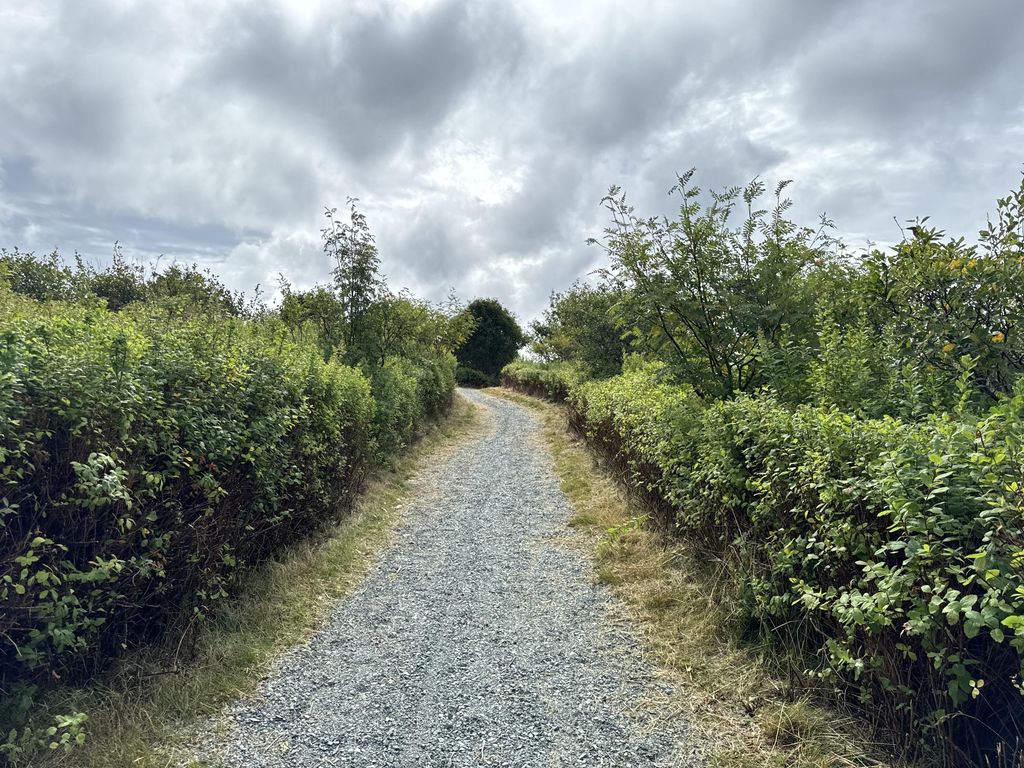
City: st_johns